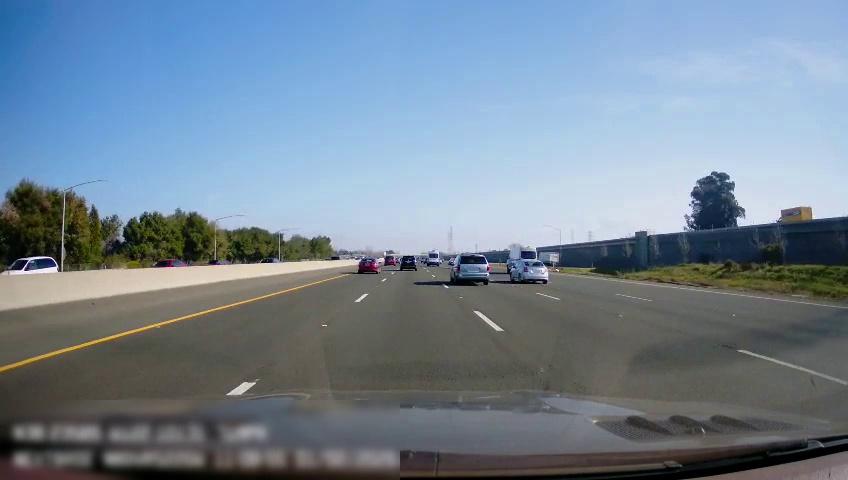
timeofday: Day
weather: Sunny
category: Drivable Space
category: Vehicles | Truck
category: Vehicles | Van
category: Vehicles | Truck
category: Vehicles | Van
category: Vehicles | SUV
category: Vehicles | Car
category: Vehicles | Van
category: Vehicles | Van
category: Vehicles | Car
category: Vehicles | SUV
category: Vehicles | Car
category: Vehicles | Car
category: Vehicles | Car
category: Lanes | Alternate Lane
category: Lanes | Current Lane
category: Lanes | Current Lane
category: Lanes | Alternate Lane
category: Lanes | Alternate Lane
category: Lanes | Alternate Lane